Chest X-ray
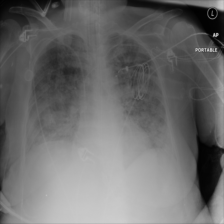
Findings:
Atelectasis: negative
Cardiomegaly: negative
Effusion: negative
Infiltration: negative
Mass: negative
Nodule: positive
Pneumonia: negative
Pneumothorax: negative
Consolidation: negative
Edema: negative
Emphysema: negative
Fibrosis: negative
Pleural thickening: negative
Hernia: negative